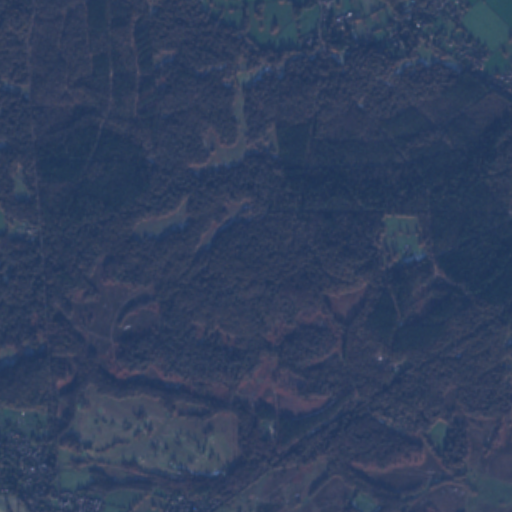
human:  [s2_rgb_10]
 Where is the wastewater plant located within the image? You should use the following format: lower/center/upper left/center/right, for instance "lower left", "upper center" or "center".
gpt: The wastewater plant is located in the lower center of the image.
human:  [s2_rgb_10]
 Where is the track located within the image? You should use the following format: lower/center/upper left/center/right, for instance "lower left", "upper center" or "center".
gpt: There is no track in the image.